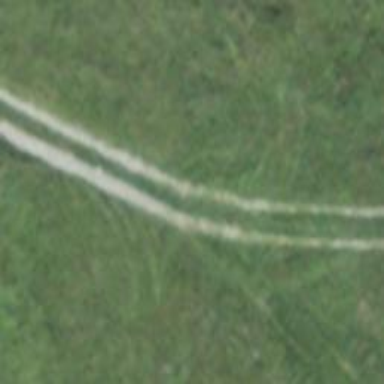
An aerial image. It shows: Track with grade5 tracktype.